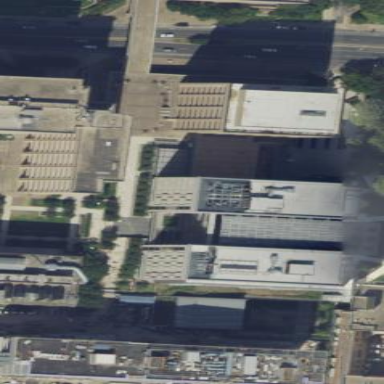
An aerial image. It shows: View of university building.